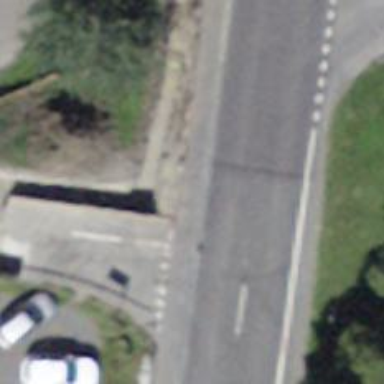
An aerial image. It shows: Kerb serving as barrier.